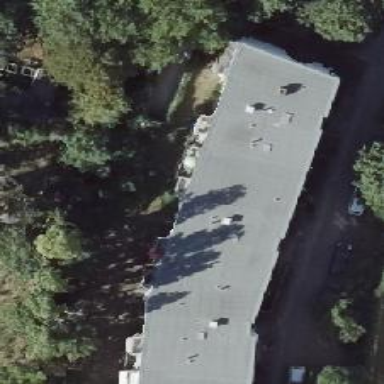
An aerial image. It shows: The image shows part of apartment building.